Brain MRI, t1w sequence, axial 2D slice.
Patient: age 30, sex M, weight 95 kg, height 1.95 m
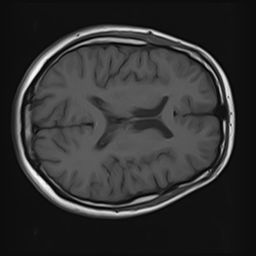